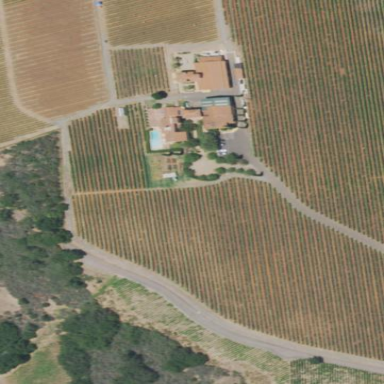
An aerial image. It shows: Vineyard with wine grapes as the main crop.